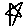
Label: star